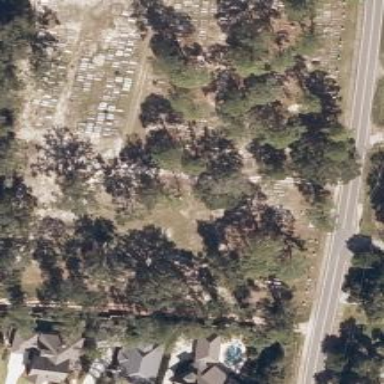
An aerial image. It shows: Cemetery.